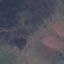
Label: HerbaceousVegetation